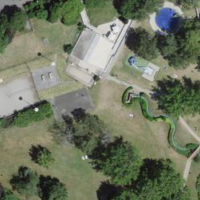
EUNIS habitat code: 53
Species observed at this site:
Aesculus hippocastanum